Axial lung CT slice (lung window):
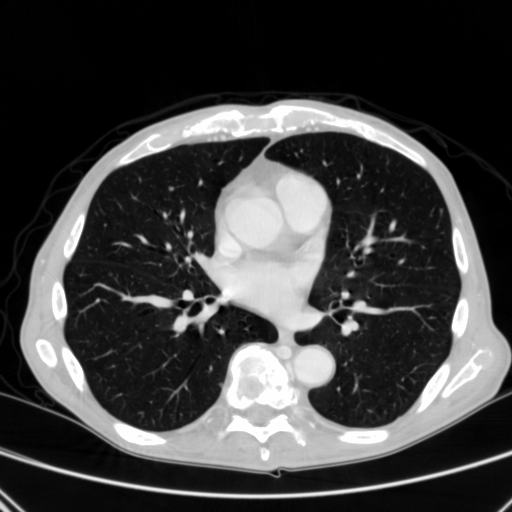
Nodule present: yes
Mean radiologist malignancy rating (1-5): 3